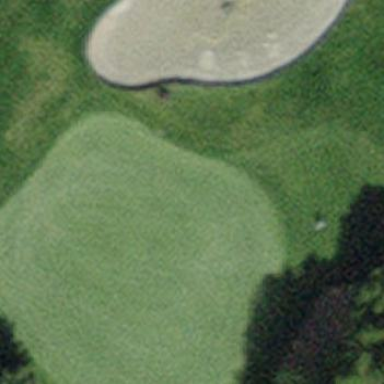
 ideal for leisure and sports activities."